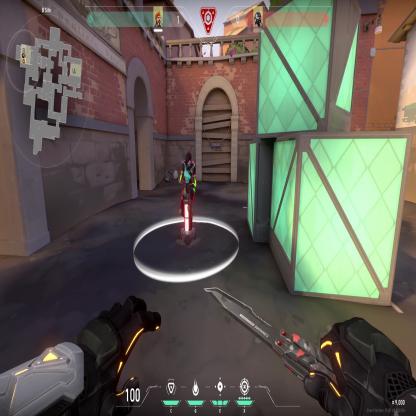
Label: planted spike ; enemy